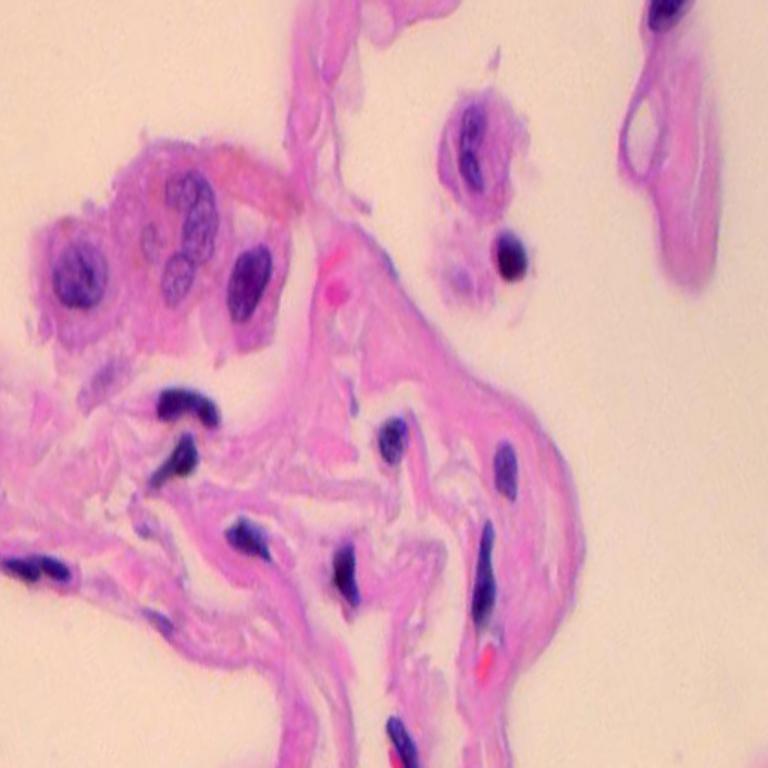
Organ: lung
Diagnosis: benign